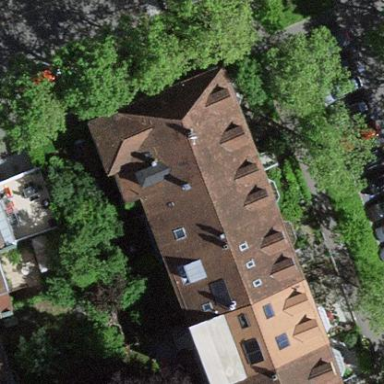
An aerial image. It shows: Terrace building.